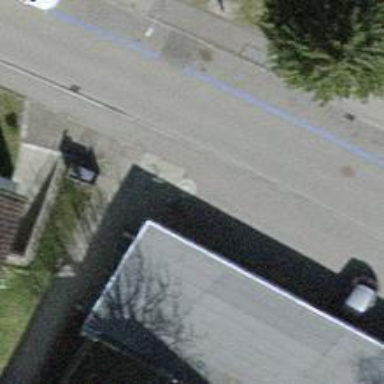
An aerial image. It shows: Asphalt sidewalk.